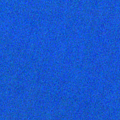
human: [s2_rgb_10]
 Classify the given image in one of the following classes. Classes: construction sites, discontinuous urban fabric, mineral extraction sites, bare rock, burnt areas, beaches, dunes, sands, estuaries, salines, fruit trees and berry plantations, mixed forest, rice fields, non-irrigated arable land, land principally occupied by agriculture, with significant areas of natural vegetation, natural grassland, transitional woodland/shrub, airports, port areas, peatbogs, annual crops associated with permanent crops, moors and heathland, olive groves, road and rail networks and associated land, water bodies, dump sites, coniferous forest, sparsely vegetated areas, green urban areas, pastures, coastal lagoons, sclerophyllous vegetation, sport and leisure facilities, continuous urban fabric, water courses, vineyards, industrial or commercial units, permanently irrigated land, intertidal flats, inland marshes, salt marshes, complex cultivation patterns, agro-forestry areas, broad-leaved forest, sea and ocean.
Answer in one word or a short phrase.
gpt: sea and ocean